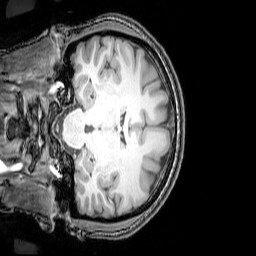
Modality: T1w
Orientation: coronal
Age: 25
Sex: female
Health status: healthy
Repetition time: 0.081 s
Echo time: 0.037 s